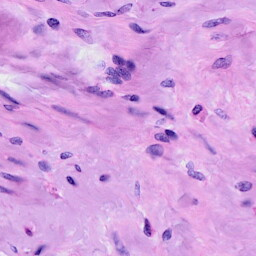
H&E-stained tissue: Cervix